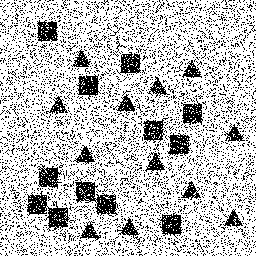
Squares: 12
Triangles: 12
Stars: 0
Total shapes: 24